Question: I have a small database that I'm developing SQL Server 2008.
I don't have much SQL experience overall, so finding it difficult to find information as to what the appropriate pattern for this issue is.

The main table is 'Provider' a Provider can be a 'MatchService', a 'CompareService', or both depending on 'ProviderTypeId'. I'm looking to contrain data in the MatchService and CompareService tables based on the following rules:
1) A Provider with a ProviderTypeId = Lender can be both a MatchService and a CompareService;
2) A Provider with a ProviderTypeId = Pingtree can only be a MatchService.
I know that a solution probably includes a bridge table in the schema but I'm unsure as to what and where. Any advice appreciated.
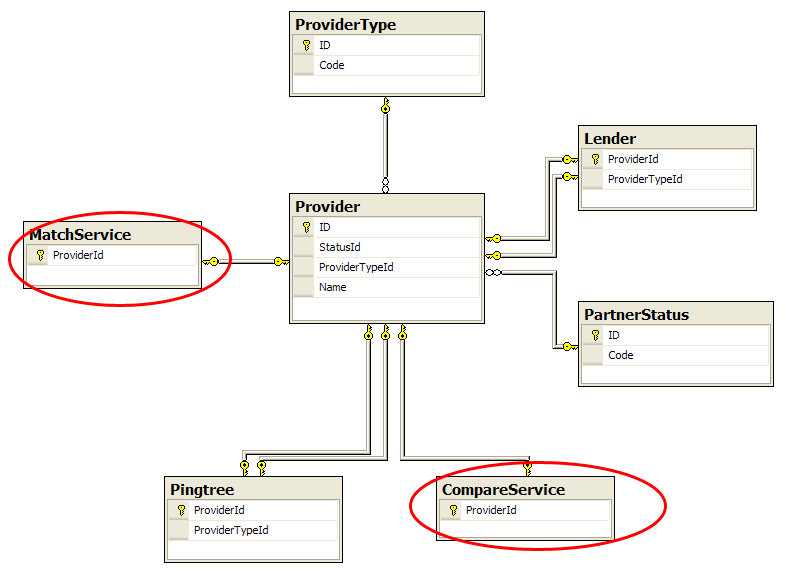
Answer: Maby something like this:
'''
CREATE TRIGGER MatchService_ITrig
ON MatchService
FOR INSERT
AS
IF NOT EXISTS (
SELECT
ProviderID
FROM
Provider p
INNER JOIN
inserted i ON
P.ID = I.ProviderID
WHERE
ProviderTypeID = 'Lender' OR
ProviderTypeID = 'PingTree'
)
BEGIN
ROLLBACK TRANSACTION
END
'''